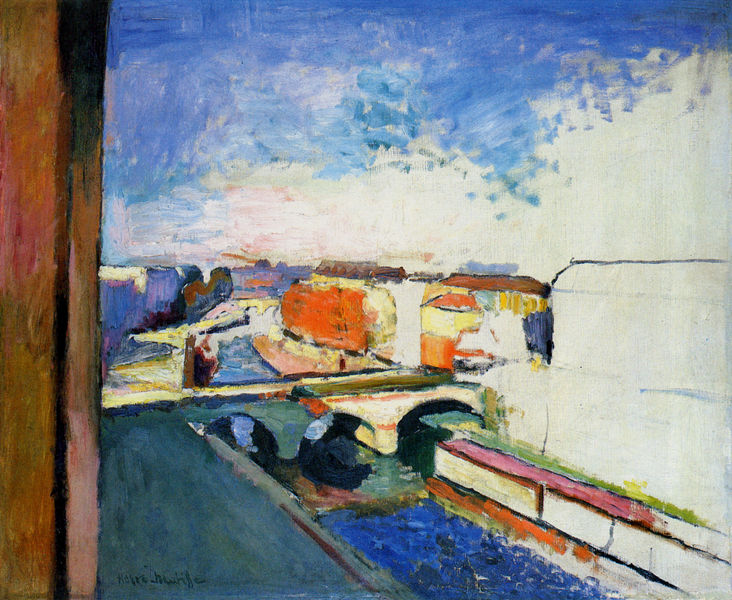
Titel: Pont Saint-Michel
Künstler: Henri Matisse
Institution: Privatsammlung
Schlagwörter: blau, himmel, wasser, weiß, wolken, fluss, impressionismus, stadt, ufer, braun, bunt, fenster, frankreich, hell, licht, orange, paris, skizze, strasse, ausblick, dach, gebäude, rot, expressionismus, wand, signatur, öl, bach, gracht, häuser, brücke, kanal, rosa, boot, aussicht, farbig, schiff, sommer, wellen, papier, bogen, ort, vedute, venedig, moderne, dächer, hafen, seine, kai, strom, abstraktion, bögen, fensterrahmen, klassische moderne, macke, entwurf, unvollendet, siedlung, leuchtend, river, fensterblick, unfertig, matisse, cloudy, bridge, bright, city, stadtbild, buildings, venice, fauvismus, frachtschiff, delaunay, contrast, textur, fensterausblick, fenstert, luftflimmern, waterway, warm, splotchy